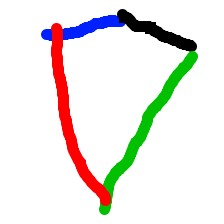
Shape: kite